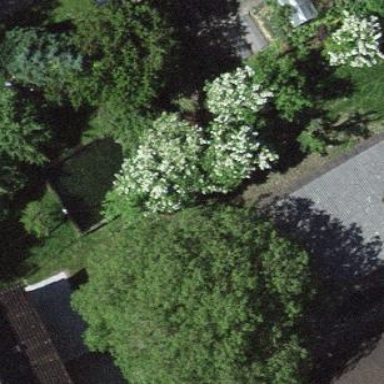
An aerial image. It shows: Garage.